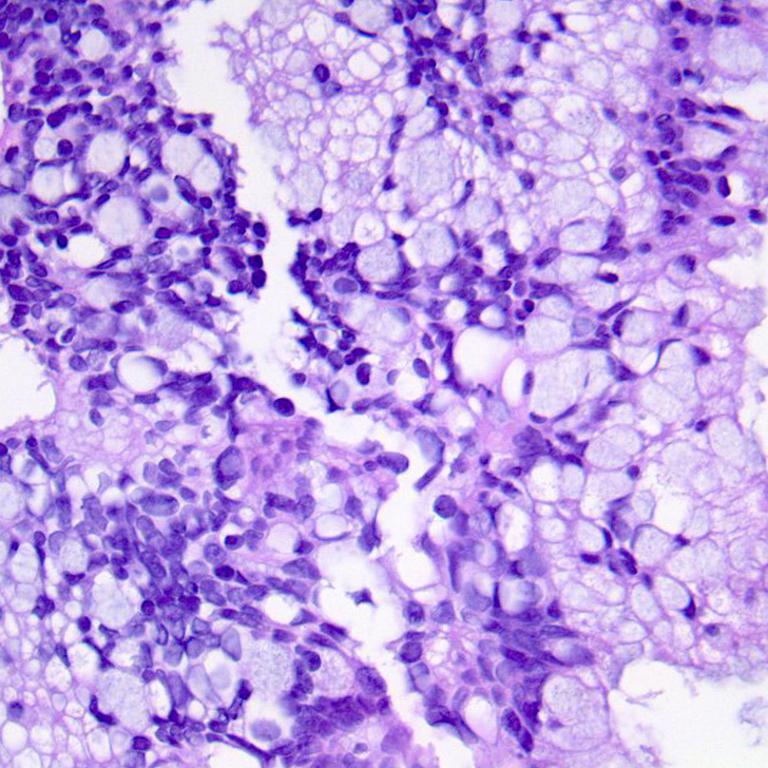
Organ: colon
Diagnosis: adenocarcinomas